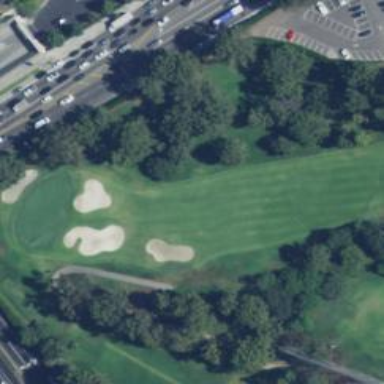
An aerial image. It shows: Rough area in golf course.